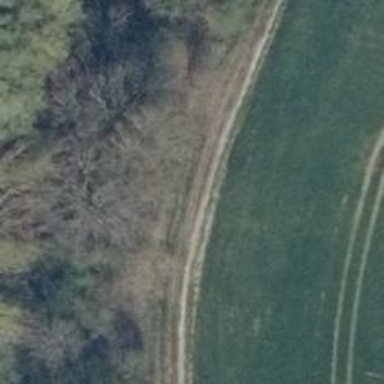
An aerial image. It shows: Sandy track road with grade3 tracktype.